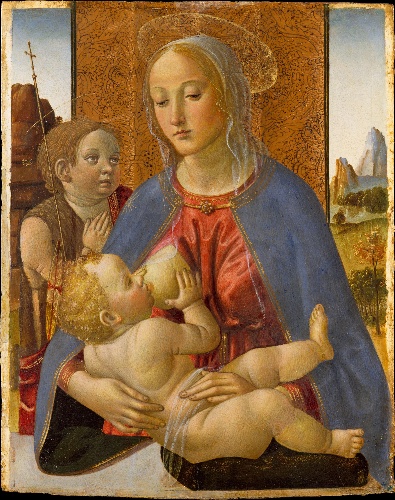
Title: Madonna and Child with the Young Saint John the Baptist
Artist: Cosimo Rosselli
Artist bio: Italian, Florence 1440–1507 Florence
Date: ca. 1490
Object type: Painting
Classification: Paintings
Medium: Tempera, oil, and gold on wood
Dimensions: Overall 17 7/8 x 14 1/8 in. (45.4 x 35.9 cm); painted surface 17 1/4 x 13 1/2 in. (43.8 x 34.3 cm)
Department: Robert Lehman Collection
Credit line: Robert Lehman Collection, 1975
Accession year: 1975
Repository: Metropolitan Museum of Art, New York, NY
Tags: Madonna and Child|Saint John the Baptist